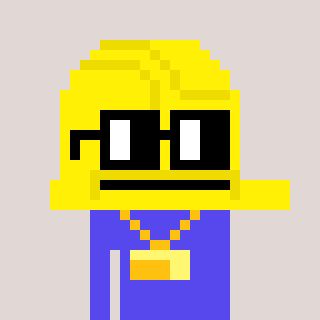
a pixel art character with square black glasses, a construction helmet-shaped head and a computerblue-colored body on a warm background